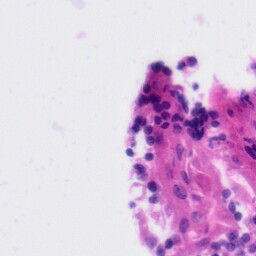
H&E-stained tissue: Tonsil